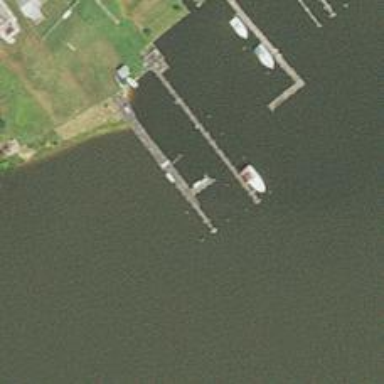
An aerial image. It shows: Man-made pier.